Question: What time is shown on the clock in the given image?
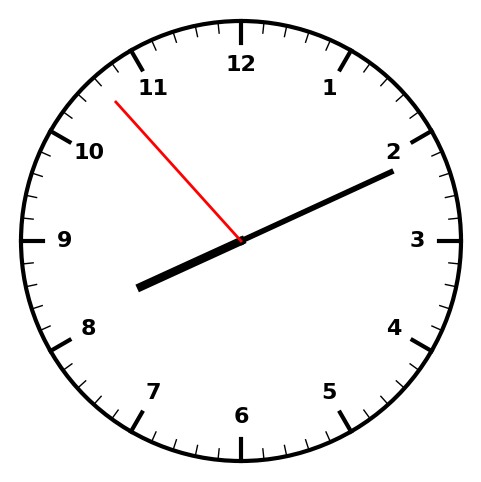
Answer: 08:10:53